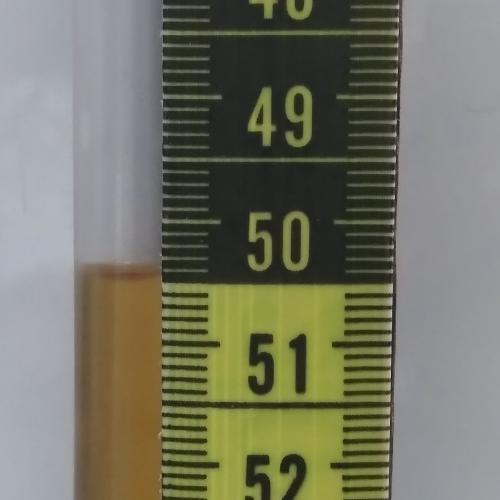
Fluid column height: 50.4 cm